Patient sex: M
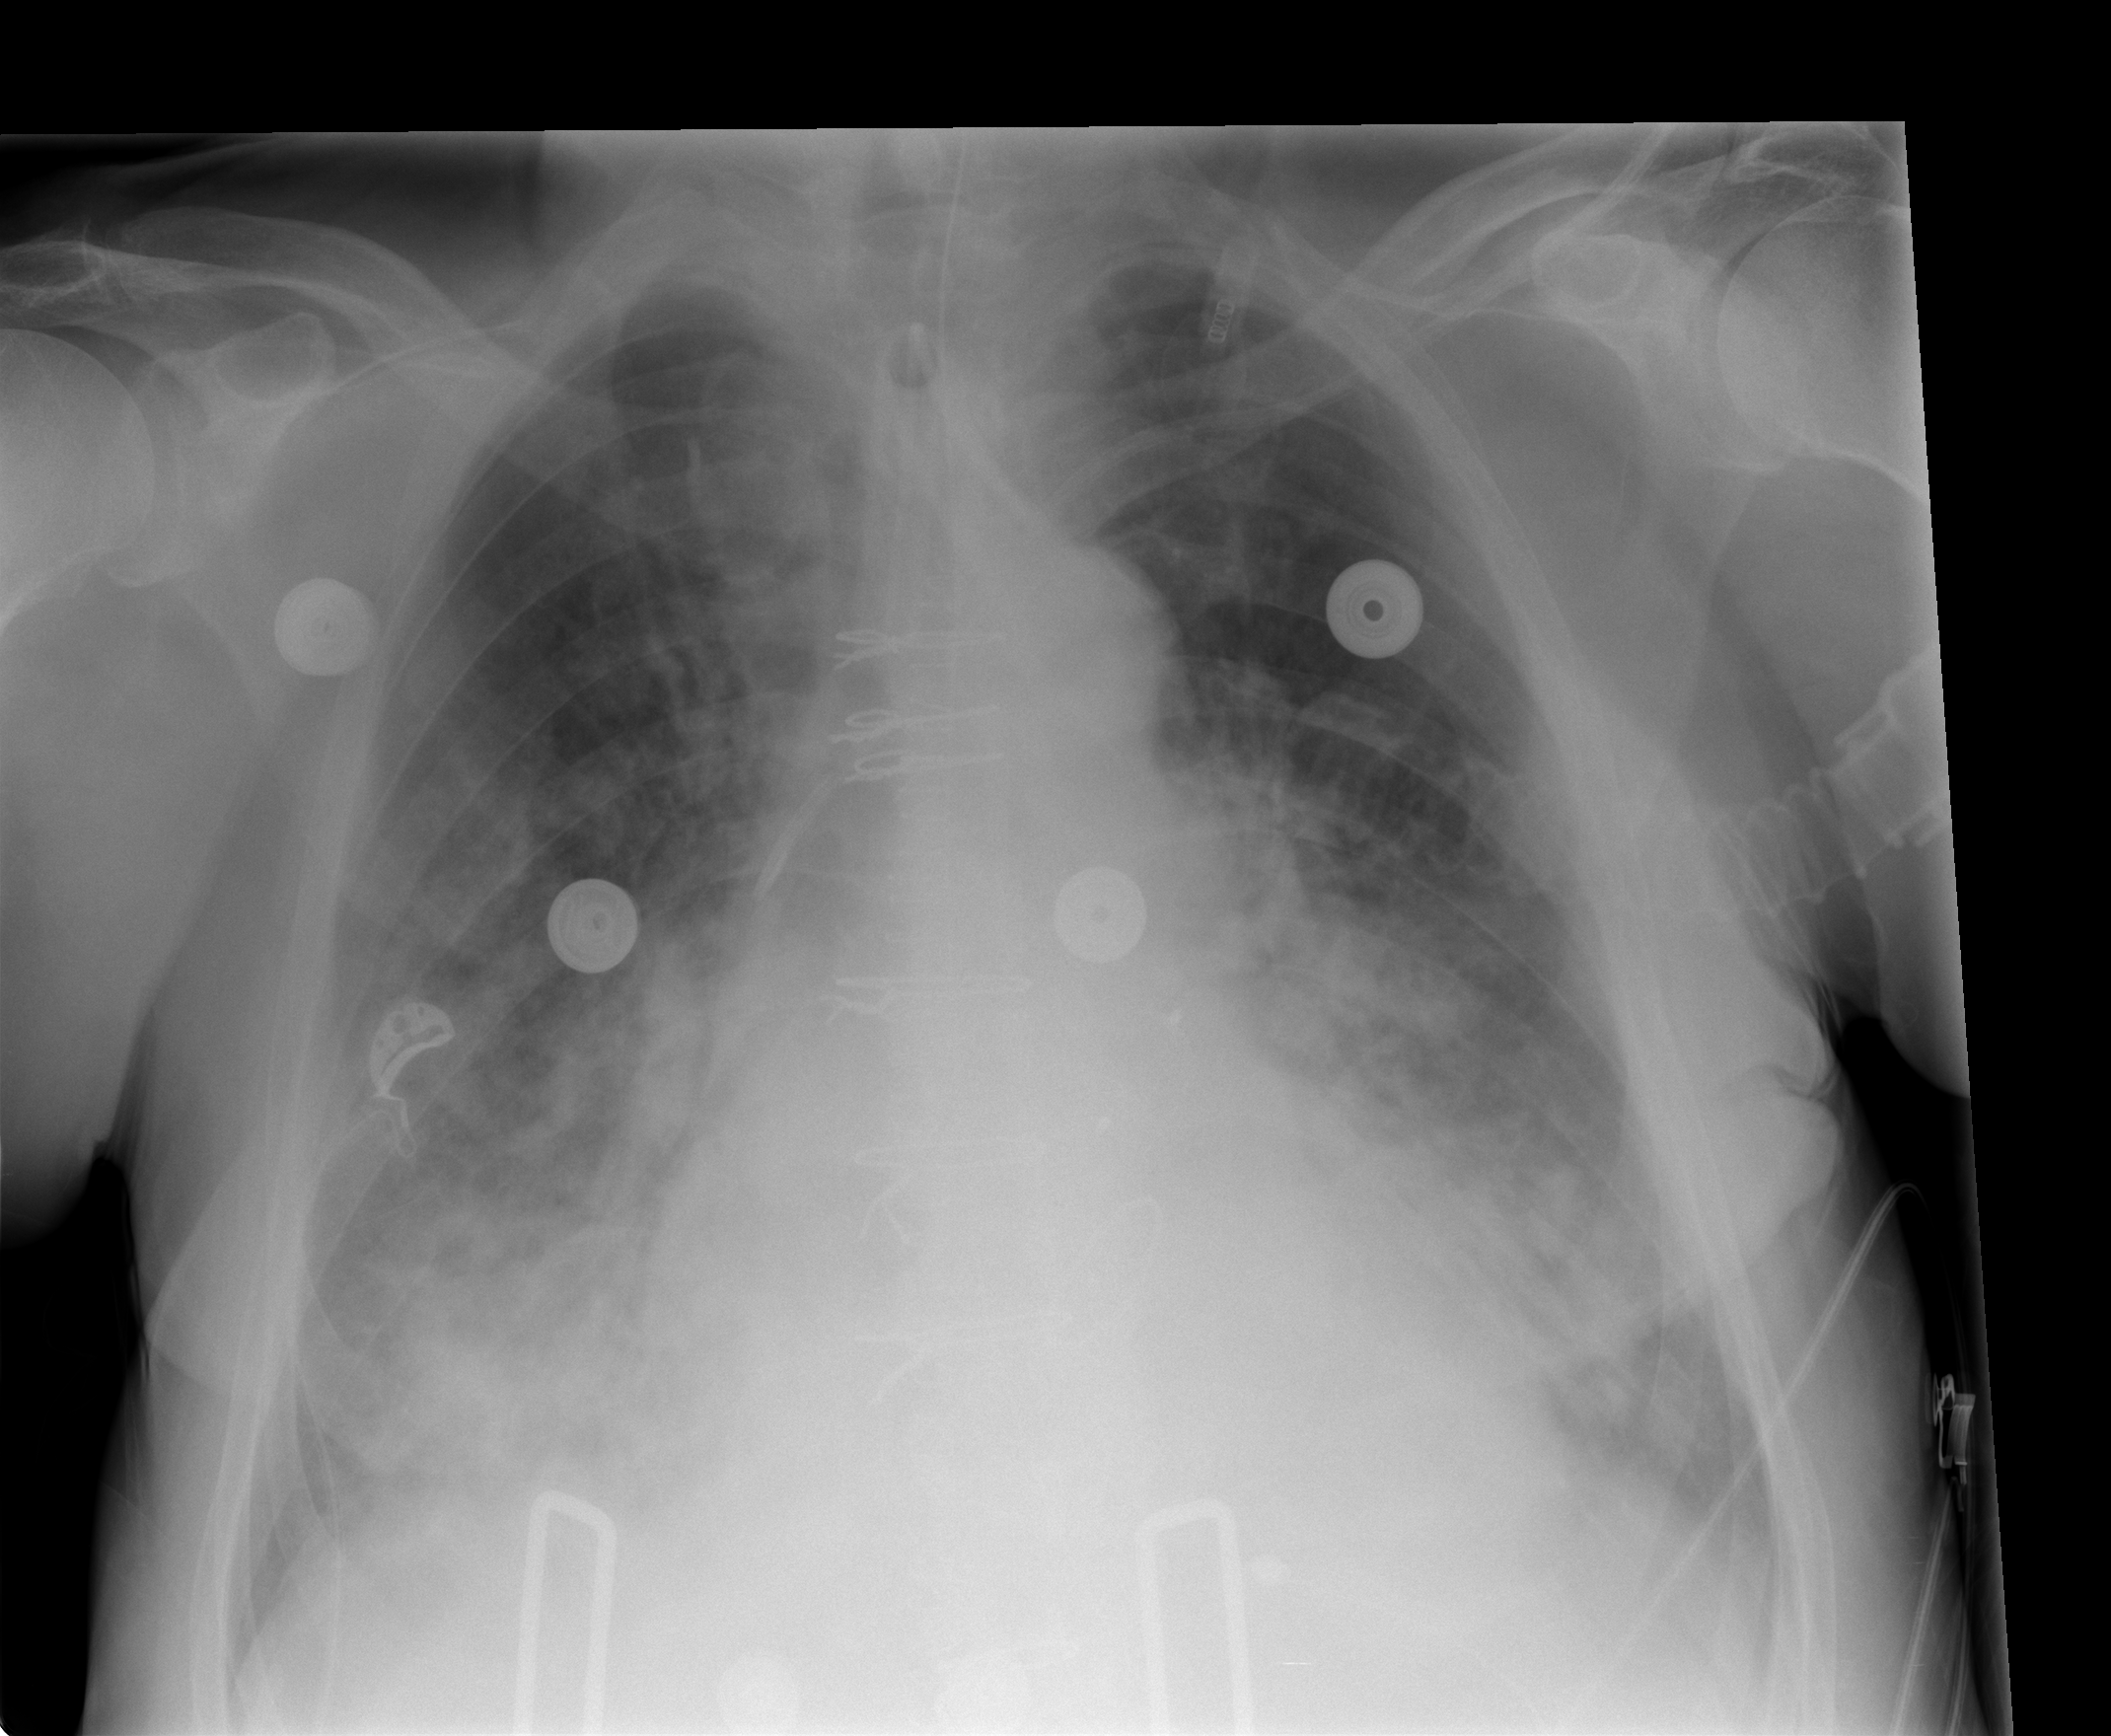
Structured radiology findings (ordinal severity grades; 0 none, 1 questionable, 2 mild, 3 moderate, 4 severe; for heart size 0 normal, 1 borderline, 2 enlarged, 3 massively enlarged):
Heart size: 1
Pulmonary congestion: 2
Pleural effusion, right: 2
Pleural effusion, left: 0
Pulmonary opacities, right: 3
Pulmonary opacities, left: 3
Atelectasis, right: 2
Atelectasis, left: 0